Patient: sex M, age 36
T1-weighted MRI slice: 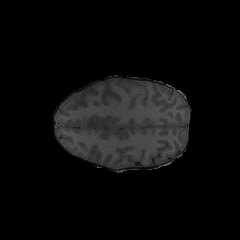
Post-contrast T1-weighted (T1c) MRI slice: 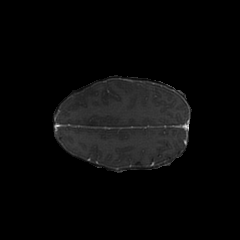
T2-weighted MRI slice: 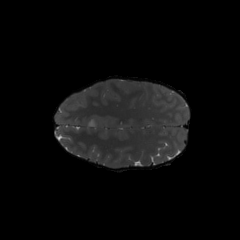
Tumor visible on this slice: yes
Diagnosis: Glioblastoma, IDH-wildtype
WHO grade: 4